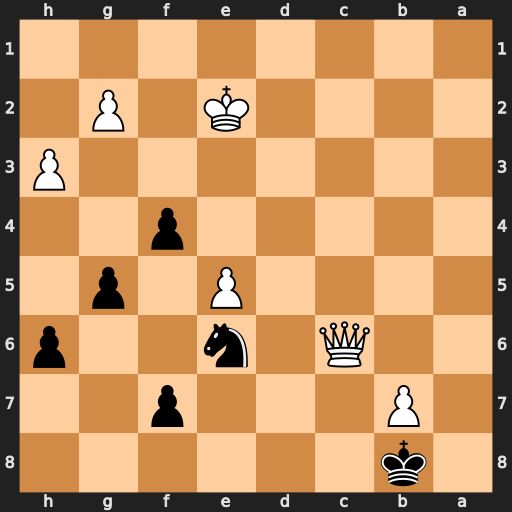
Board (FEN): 1k6/1P3p2/2Q1n2p/4P1p1/5p2/7P/4K1P1/8
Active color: b
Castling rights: -
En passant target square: -
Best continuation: Nd4+ Kd3 Nxc6